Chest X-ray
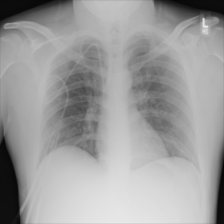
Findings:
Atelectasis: negative
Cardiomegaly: negative
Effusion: negative
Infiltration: negative
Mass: negative
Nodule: negative
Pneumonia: negative
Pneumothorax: negative
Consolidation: negative
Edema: negative
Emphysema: negative
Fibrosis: negative
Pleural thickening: negative
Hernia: negative